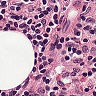
Metastatic tissue present: no